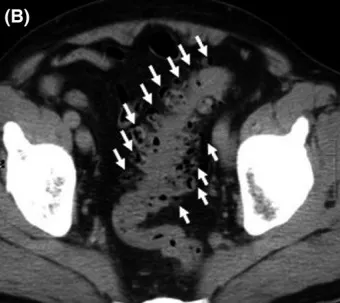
Contrast-enhanced computed tomography images of the abdomen on admission. (B) Multiple diverticulae were also observed in the sigmoid colon (white arrows).
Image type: radiology (ct)